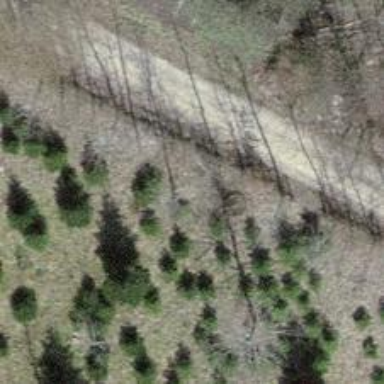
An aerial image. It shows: Deciduous broadleaved tree.